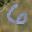
Label: 6